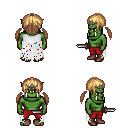
a pixel art fantasy rpg character, male body template, orc, green skin, white tattered cape, red pants, light blonde twin-tailed hairstyle, iron tiara, brown shoes, dagger, four views (front, back, left, right), 2x2 character sprite sheet, small pixel art, hard edges, no anti-aliasing